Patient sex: M
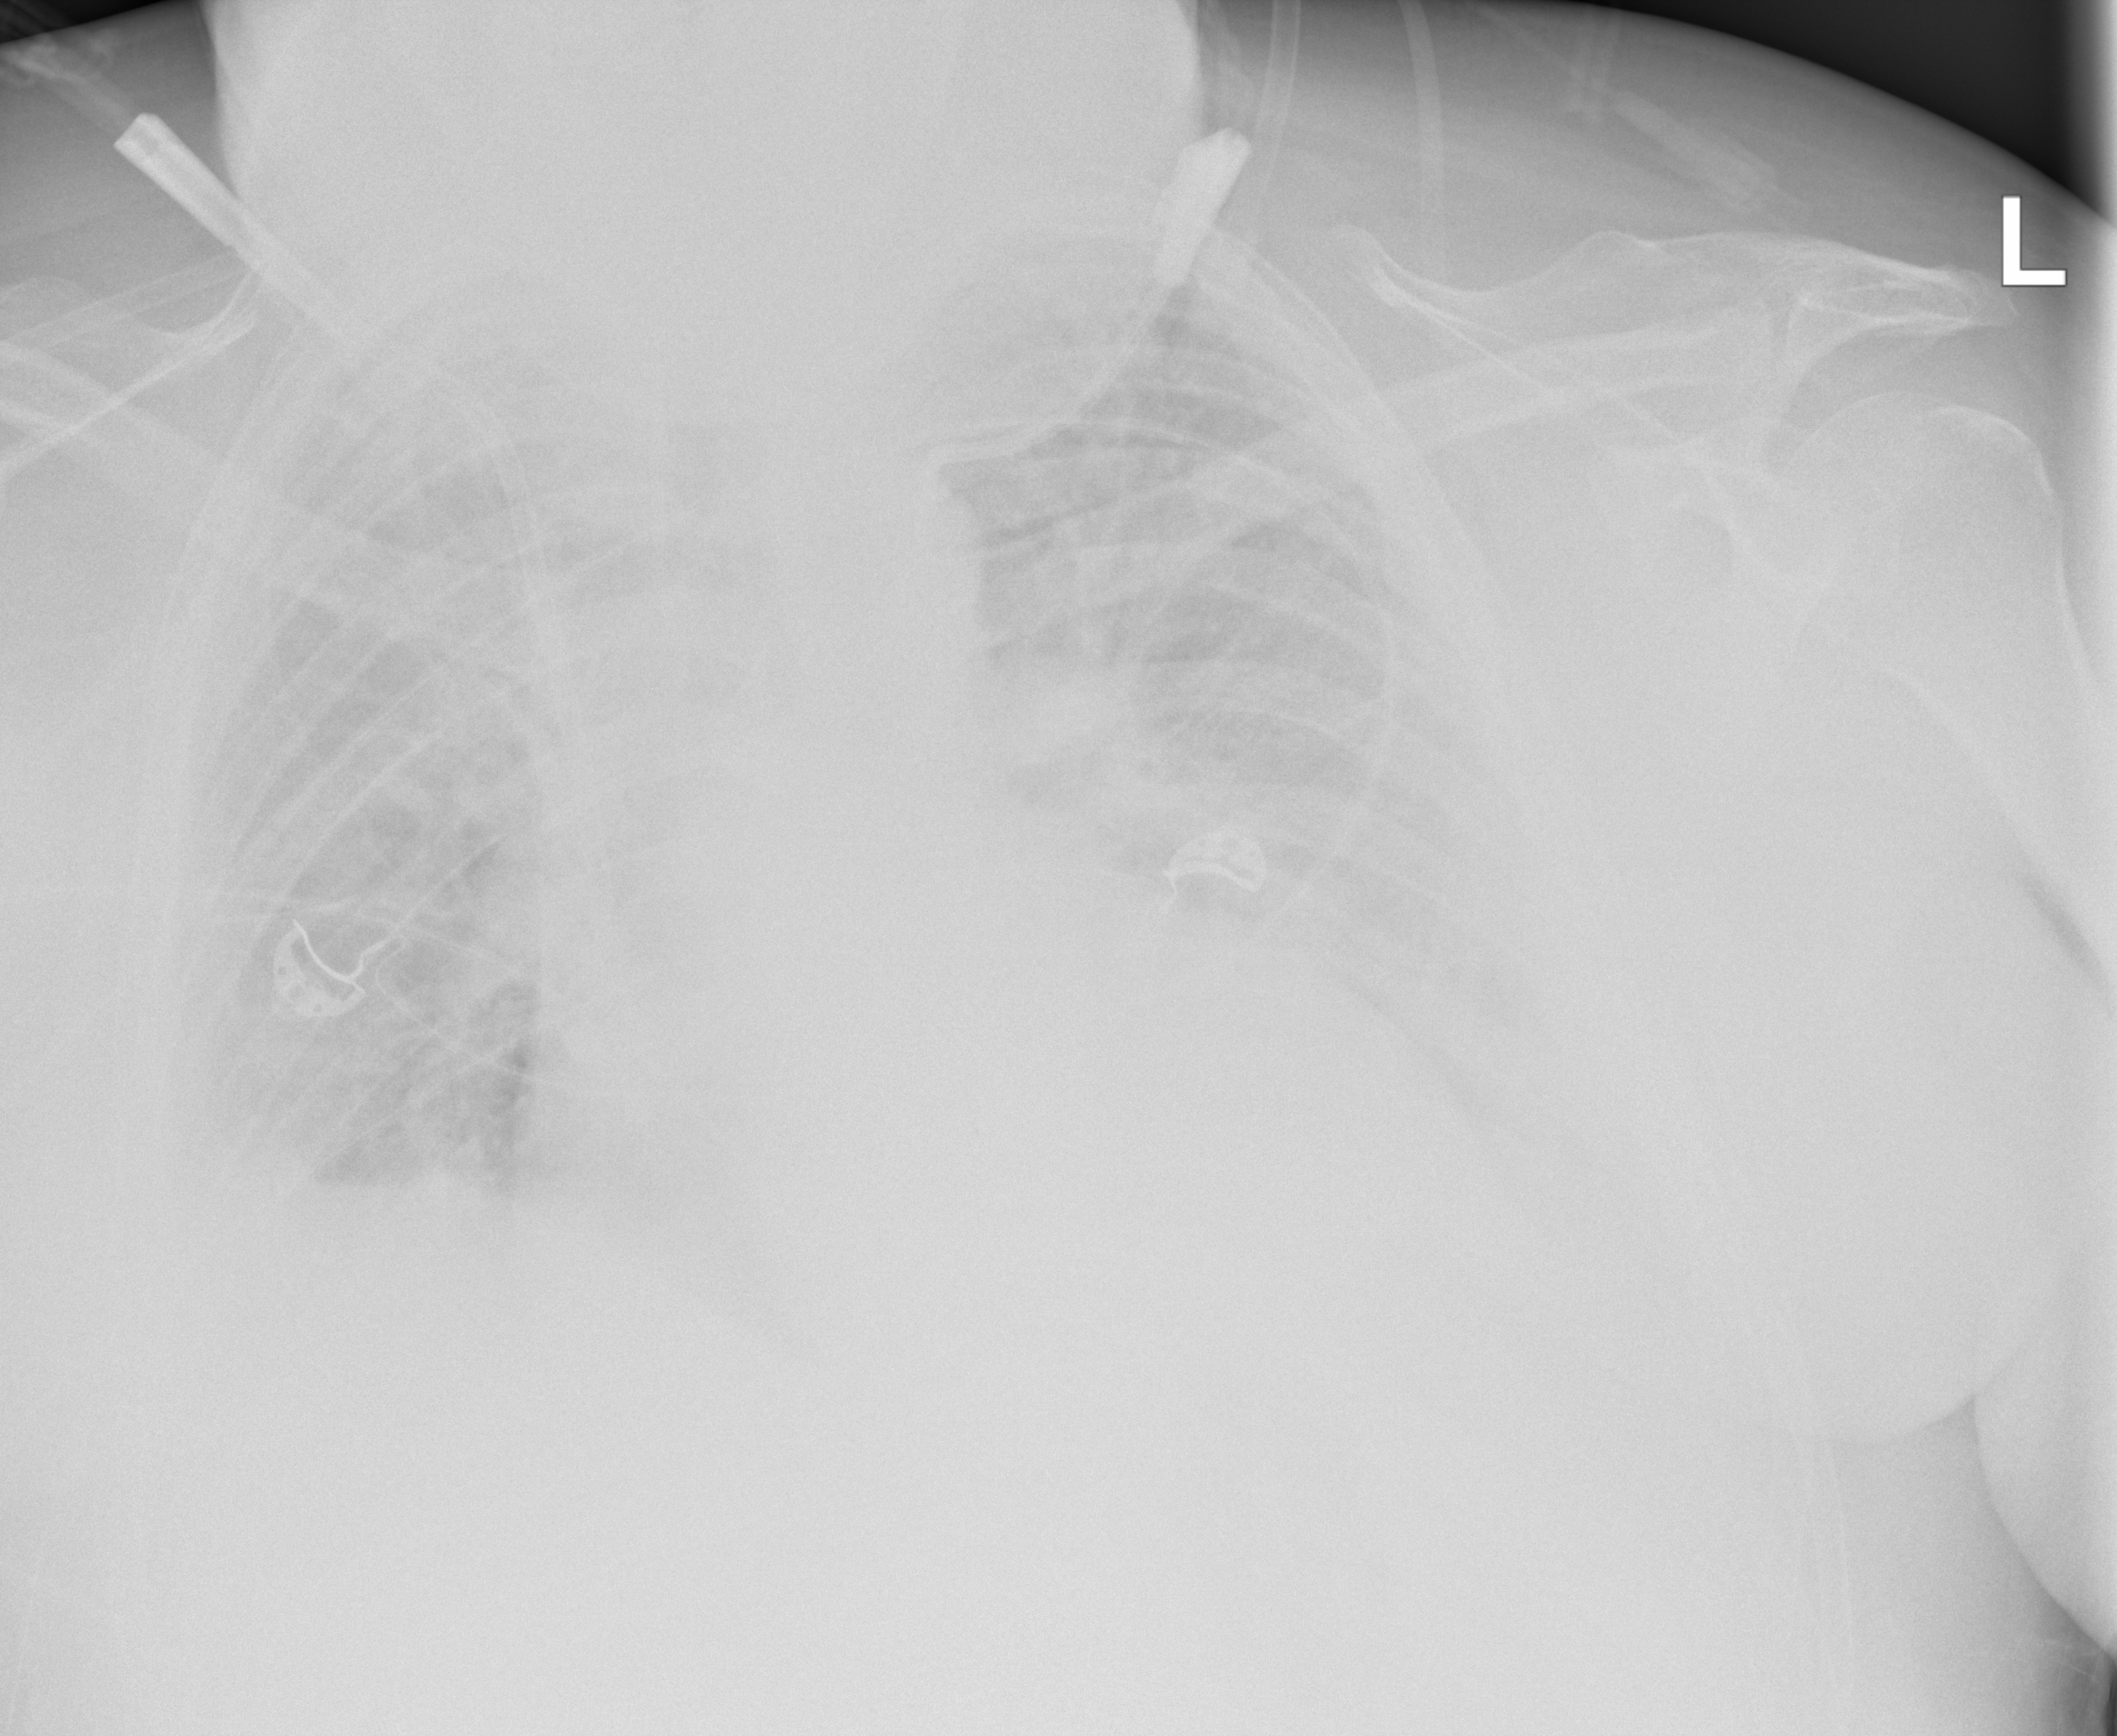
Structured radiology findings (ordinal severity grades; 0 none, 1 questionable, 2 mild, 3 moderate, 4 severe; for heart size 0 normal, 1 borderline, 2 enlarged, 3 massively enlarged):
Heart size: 2
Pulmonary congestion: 2
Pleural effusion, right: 2
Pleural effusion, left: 2
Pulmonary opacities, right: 2
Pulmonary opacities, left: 2
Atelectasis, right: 2
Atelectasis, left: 2